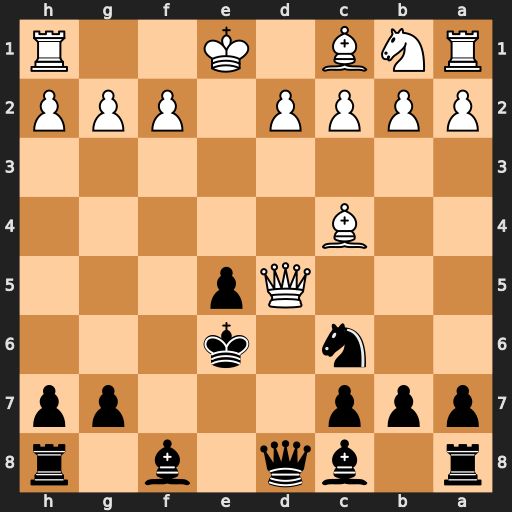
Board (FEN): r1bq1b1r/ppp3pp/2n1k3/3Qp3/2B5/8/PPPP1PPP/RNB1K2R
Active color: b
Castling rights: KQ
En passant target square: -
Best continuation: Qxd5 Bxd5+ Kxd5